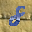
Label: 8